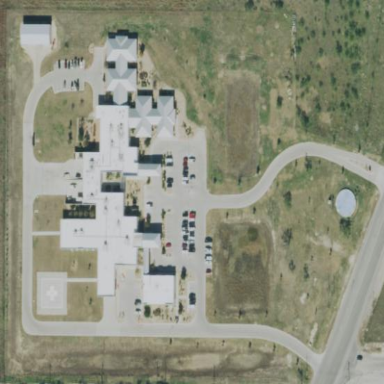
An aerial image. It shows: Healthcare facility identified as hospital.